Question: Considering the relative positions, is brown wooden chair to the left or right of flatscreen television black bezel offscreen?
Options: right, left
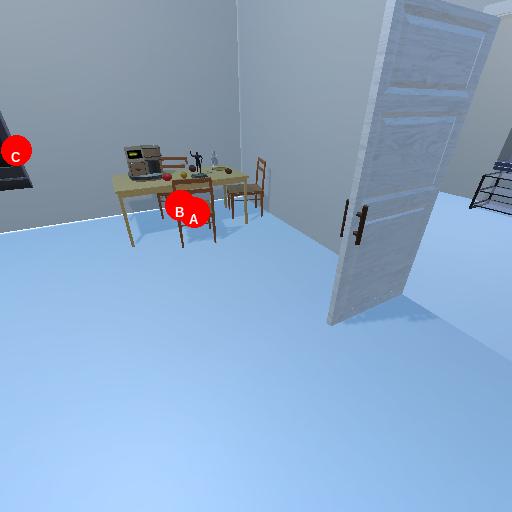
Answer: right